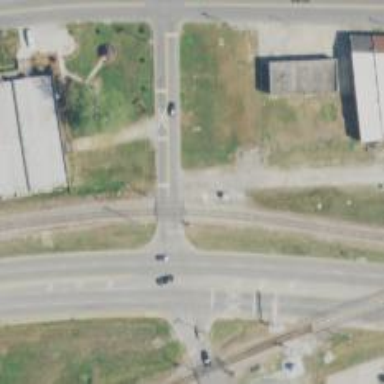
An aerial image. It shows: Stop road.